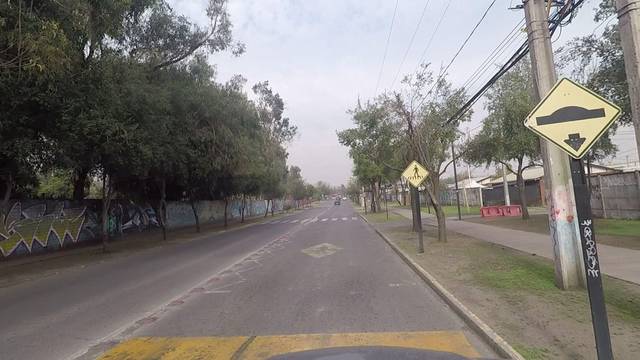
Region: Chile
Coordinates: -33.46, -70.541